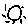
Label: sun